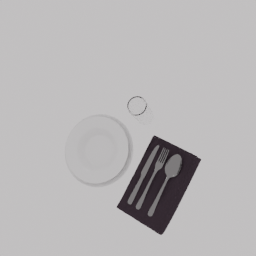
Label: tools